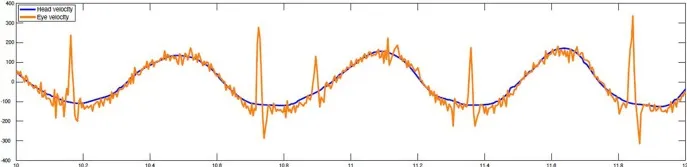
Time series of head and eye velocity during the visual vestibular-ocular (VVOR) interaction test at 1.84 Hz. There is evidence of enhanced eye velocity for rightward head turns and backup saccades are present in each rightward head turn. Normal eye velocity responses occur for leftward head rotations. In this VVOR figure, negative velocity values are assigned to right direction movement velocity. The VOR gain for the right and left sides were 1.07 and 0.91, respectively.
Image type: chart (chart)